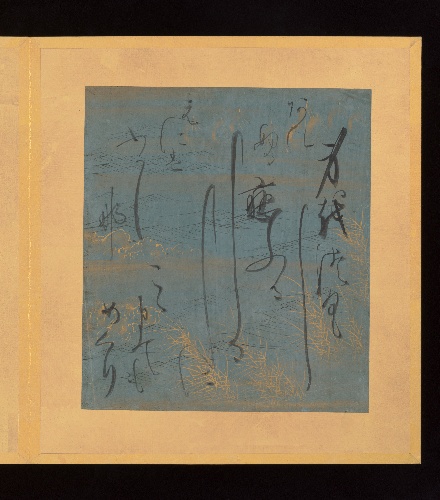
Title: 小野お通書　源氏物語画帖|Excerpts from The Tale of Genji
Artist: Ono no Ozū (Ono no Tsū)|Tosa School
Artist bio: Japanese, 1559/68–1631|
Date: early 17th century
Object type: Albums
Classification: Paintings
Medium: Leaves from an orihon album; calligraphies: ink on decorated paper; paintings: ink, color, and gold on paper
Culture: Japan
Period: Momoyama (1573–1615)
Dimensions: Two leaves spread: 11 5/8 × 21 1/4 in. (29.5 × 54 cm)
Each sheet: 8 7/8 × 7 13/16 in. (22.5 × 19.8 cm)
Each leaf: 11 5/8 × 10 5/8 in. (29.5 × 27 cm)
Department: Asian Art
Credit line: Mary and Cheney Cowles Collection, Gift of Mary and Cheney Cowles, 2018
Accession year: 2018
Repository: Metropolitan Museum of Art, New York, NY
Tags: Gardens|Men|Women